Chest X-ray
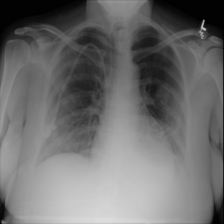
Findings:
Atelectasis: negative
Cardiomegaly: negative
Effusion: positive
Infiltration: negative
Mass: positive
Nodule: negative
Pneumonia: negative
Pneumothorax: negative
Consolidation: negative
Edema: negative
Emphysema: negative
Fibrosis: negative
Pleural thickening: negative
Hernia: negative